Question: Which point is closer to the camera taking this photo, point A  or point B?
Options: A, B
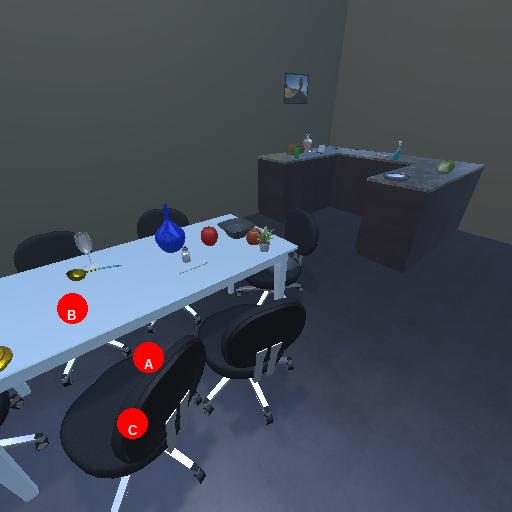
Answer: A